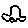
Label: car